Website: home-depot
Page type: delivery-shipping
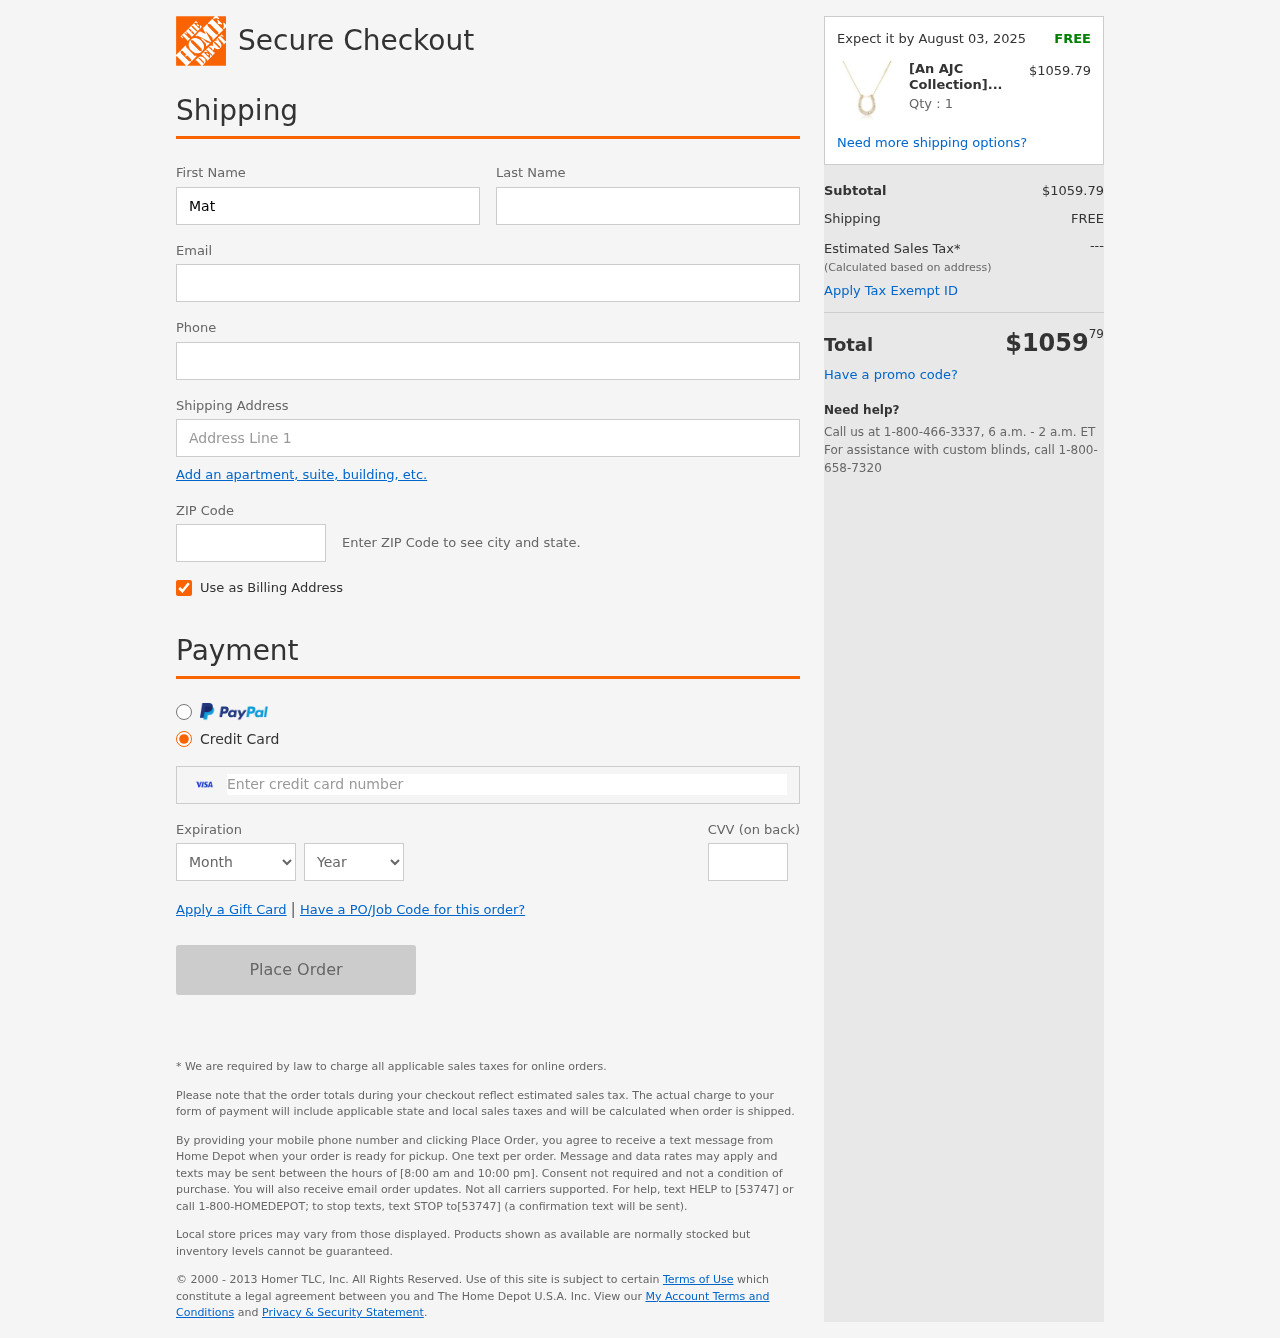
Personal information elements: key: PII_CARD_CVV
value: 344
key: PII_CARD_EXPIRY_MONTH
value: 09
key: PII_CARD_EXPIRY_YEAR
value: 27
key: PII_CARD_NUMBER
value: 4357 9704 3195 7633
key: PII_EMAIL
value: matthewgomez@gmail.com
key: PII_FIRSTNAME
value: Matthew
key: PII_LASTNAME
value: Gomez
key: PII_PHONE
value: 7695947322
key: PII_POSTCODE
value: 70127
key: PII_STREET
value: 944 Cody Wells Suite 656
Product elements: key: PRODUCT1_NAME
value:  [An AJC Collection] an AJC Collection Diamond K10 iero-go-rudonekkuresu (Total 0.20 CT) 5443 – 6813
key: PRODUCT1_PRICE
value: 1059.79
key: PRODUCT1_QUANTITY
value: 1
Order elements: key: ORDER_DELIVERY_DATE
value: Expect it by August 03, 2025
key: ORDER_SUBTOTAL
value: $1059.79
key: ORDER_SHIPPING_COST
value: FREE
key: ORDER_TOTAL
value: $105979